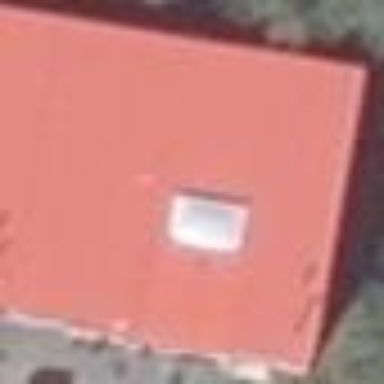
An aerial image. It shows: Industrial building with red metal skillion roof. The roof is oriented across the building.